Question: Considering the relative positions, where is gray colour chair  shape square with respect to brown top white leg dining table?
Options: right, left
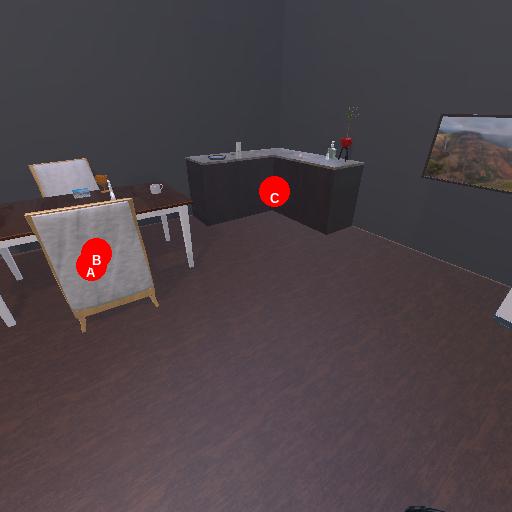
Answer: right